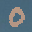
Label: 0